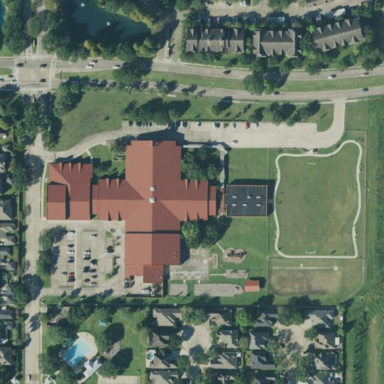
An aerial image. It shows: School.